Aerial crown-view tile of a tropical tree (Barro Colorado Island, Panama), acquired 20250715:
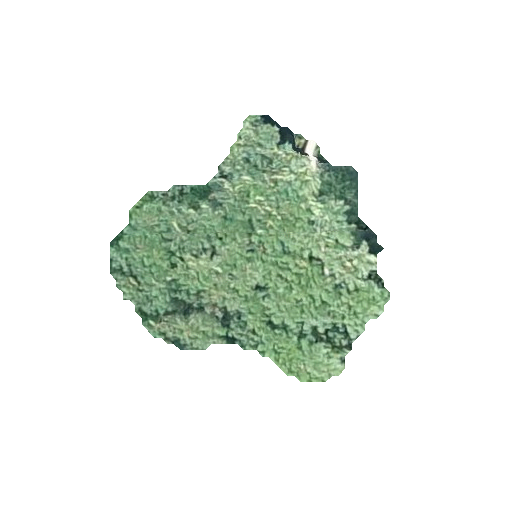
Species: Jacaranda copaia
GBIF accepted scientific name: Jacaranda copaia
Crown area: 69.708 m²